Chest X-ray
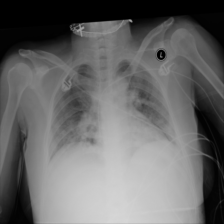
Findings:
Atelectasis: negative
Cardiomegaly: negative
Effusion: negative
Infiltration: negative
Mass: negative
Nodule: negative
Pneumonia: negative
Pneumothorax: negative
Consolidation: negative
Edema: negative
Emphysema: negative
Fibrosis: negative
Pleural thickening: negative
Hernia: negative